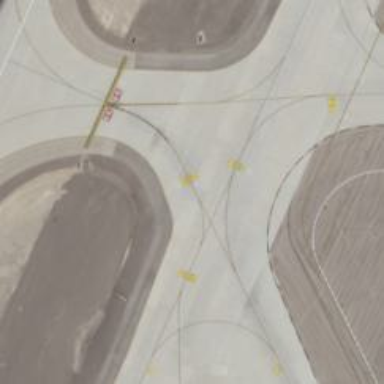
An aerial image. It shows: Image of taxiway at airport.